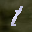
Label: 1